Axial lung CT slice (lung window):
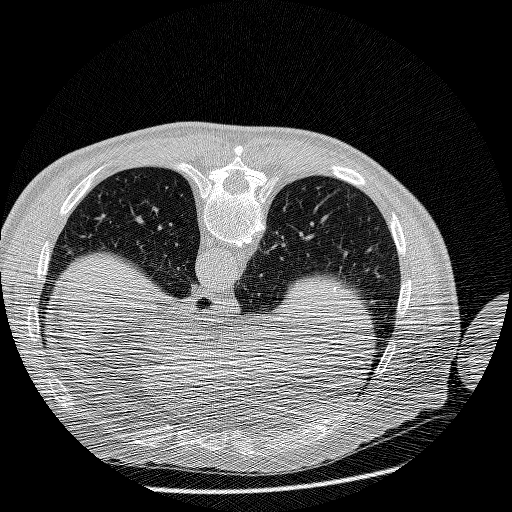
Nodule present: no